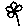
Label: flower